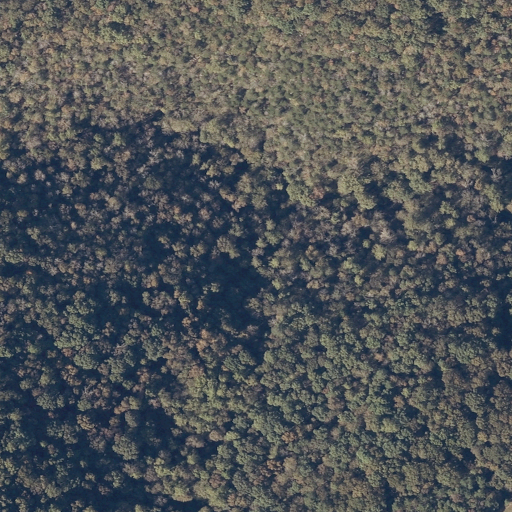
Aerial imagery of valley in Alabama named Mill Hollow containing only deciduous forest